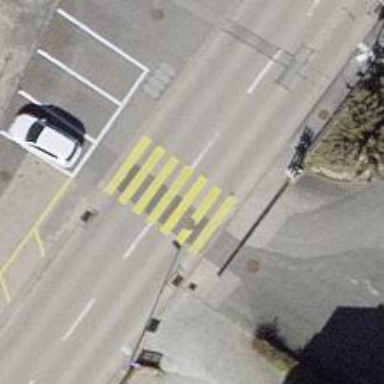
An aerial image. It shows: Zebra crossing on the road.